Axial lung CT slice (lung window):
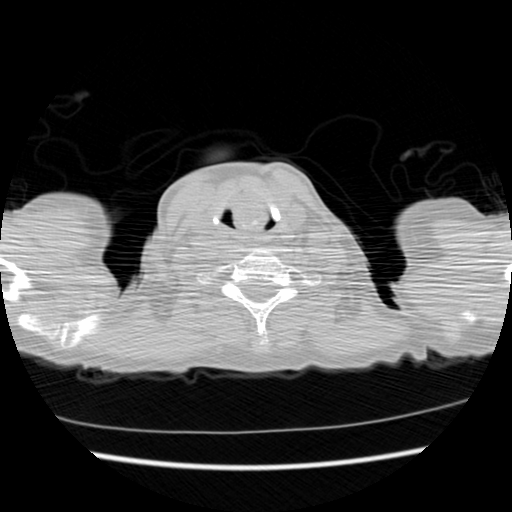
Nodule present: no